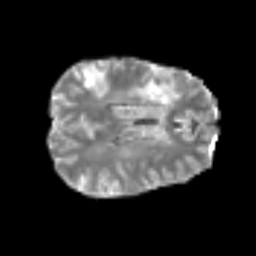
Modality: T2w
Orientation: axial
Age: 56
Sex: male
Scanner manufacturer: siemens
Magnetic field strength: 3 T
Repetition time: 6.1 s
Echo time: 0.101 s